Field crop: maize
Growth stage: 2
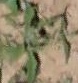
Species: atriplex